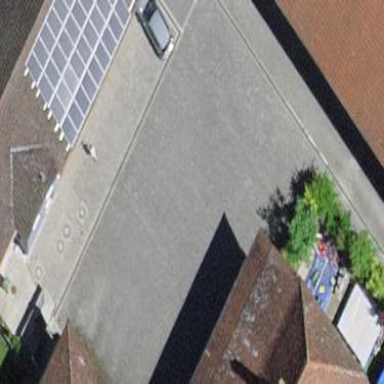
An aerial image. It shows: Alleyway designated as service road.